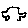
Label: car